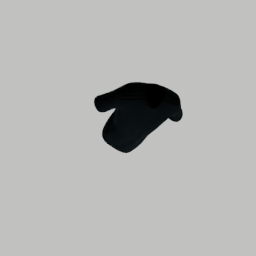
Label: people